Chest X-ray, AP view. Patient: 33 years old, sex F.
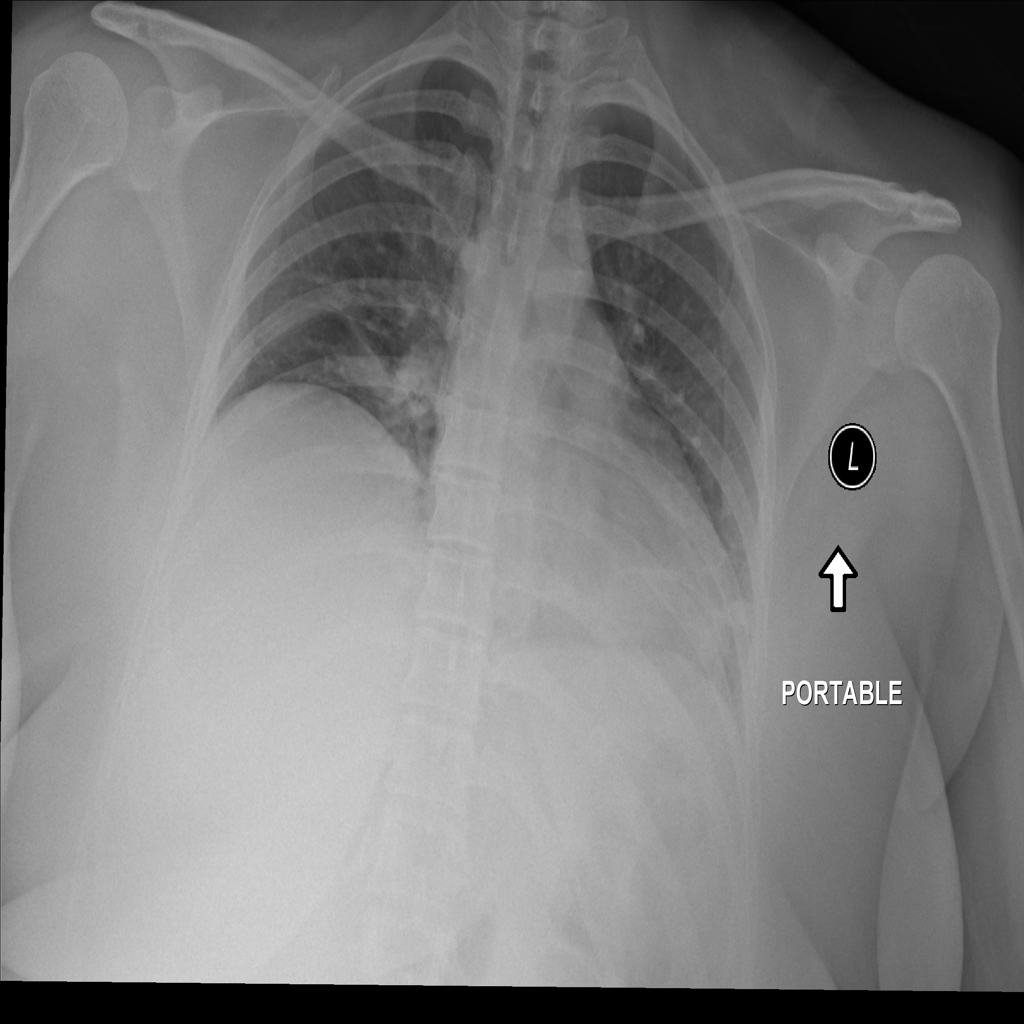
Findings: Atelectasis